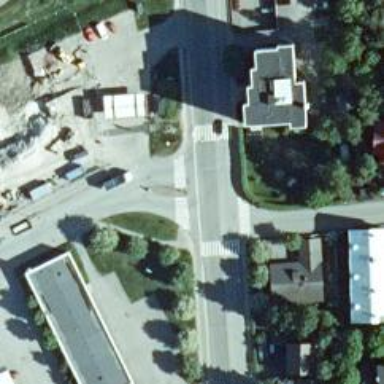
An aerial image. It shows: Asphalt cycleway with uncontrolled crossing.